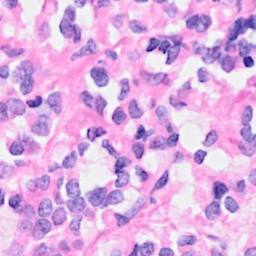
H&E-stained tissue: Breast